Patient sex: F
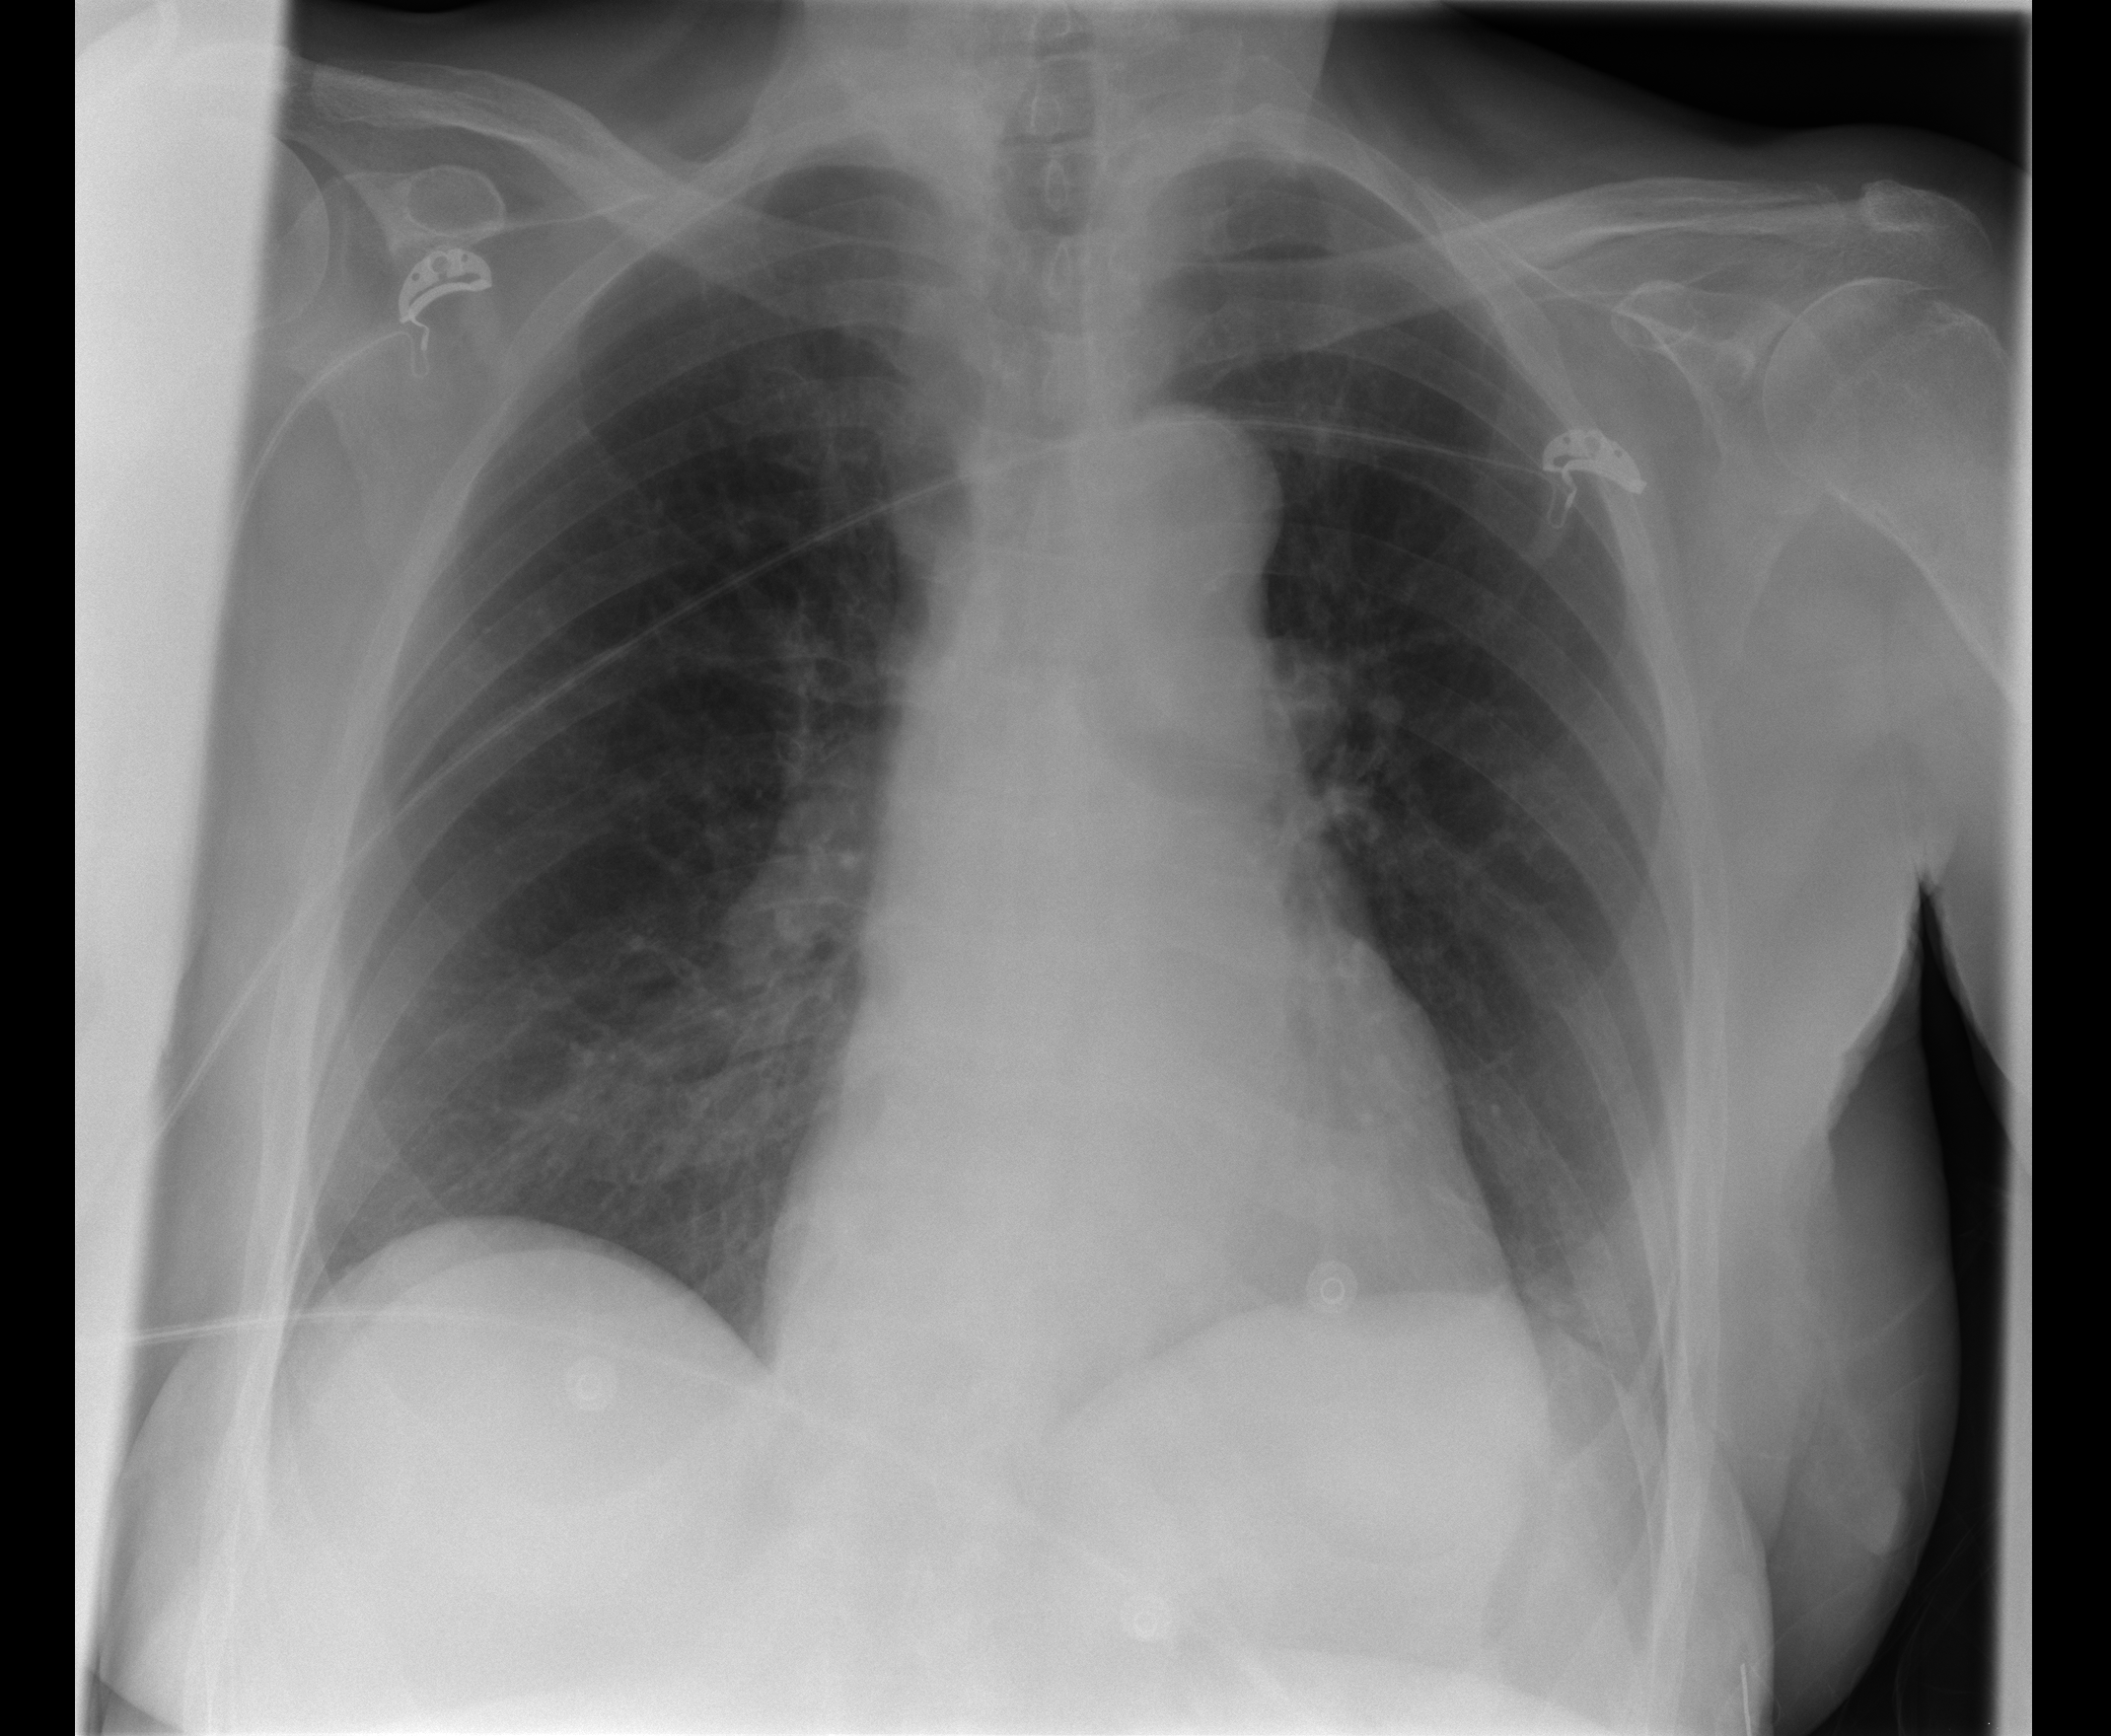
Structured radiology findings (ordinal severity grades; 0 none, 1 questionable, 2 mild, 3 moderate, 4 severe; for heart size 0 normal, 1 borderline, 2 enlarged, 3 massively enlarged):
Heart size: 1
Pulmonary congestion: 0
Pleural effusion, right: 0
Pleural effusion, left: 1
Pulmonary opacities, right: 0
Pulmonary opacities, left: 0
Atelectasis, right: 0
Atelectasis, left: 1